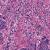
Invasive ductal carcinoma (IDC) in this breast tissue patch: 1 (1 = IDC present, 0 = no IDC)